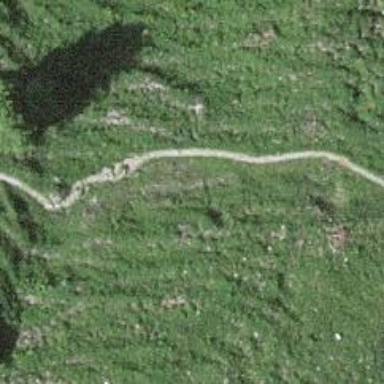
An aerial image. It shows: Pebblestone path.